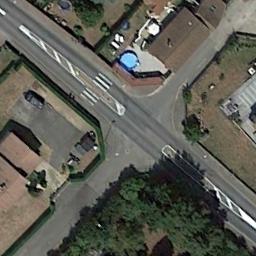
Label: intersection